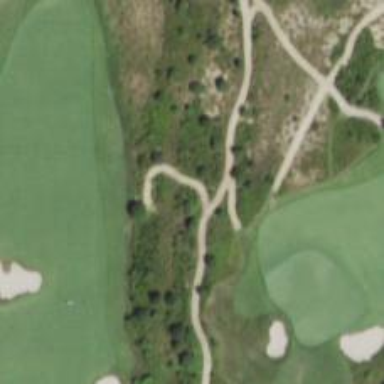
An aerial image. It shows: Path for golf carts.